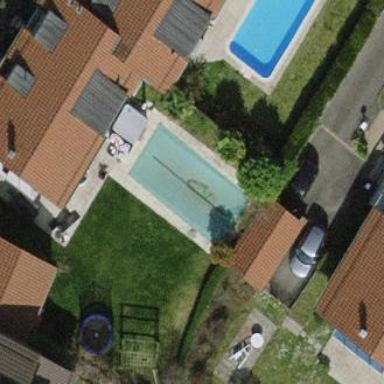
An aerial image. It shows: Swimming pool located in leisure land.